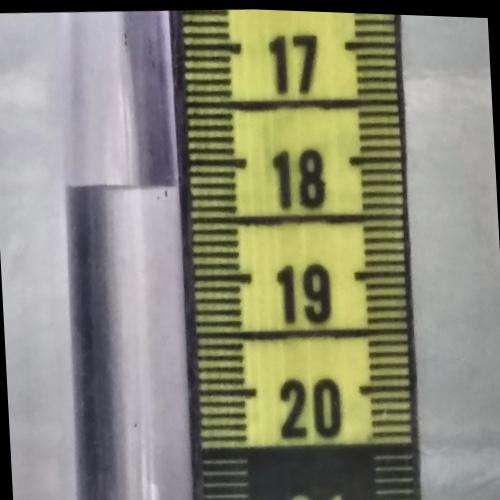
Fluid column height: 18.2 cm